Field crop: maize
Growth stage: 2
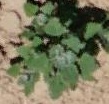
Species: chenopodium